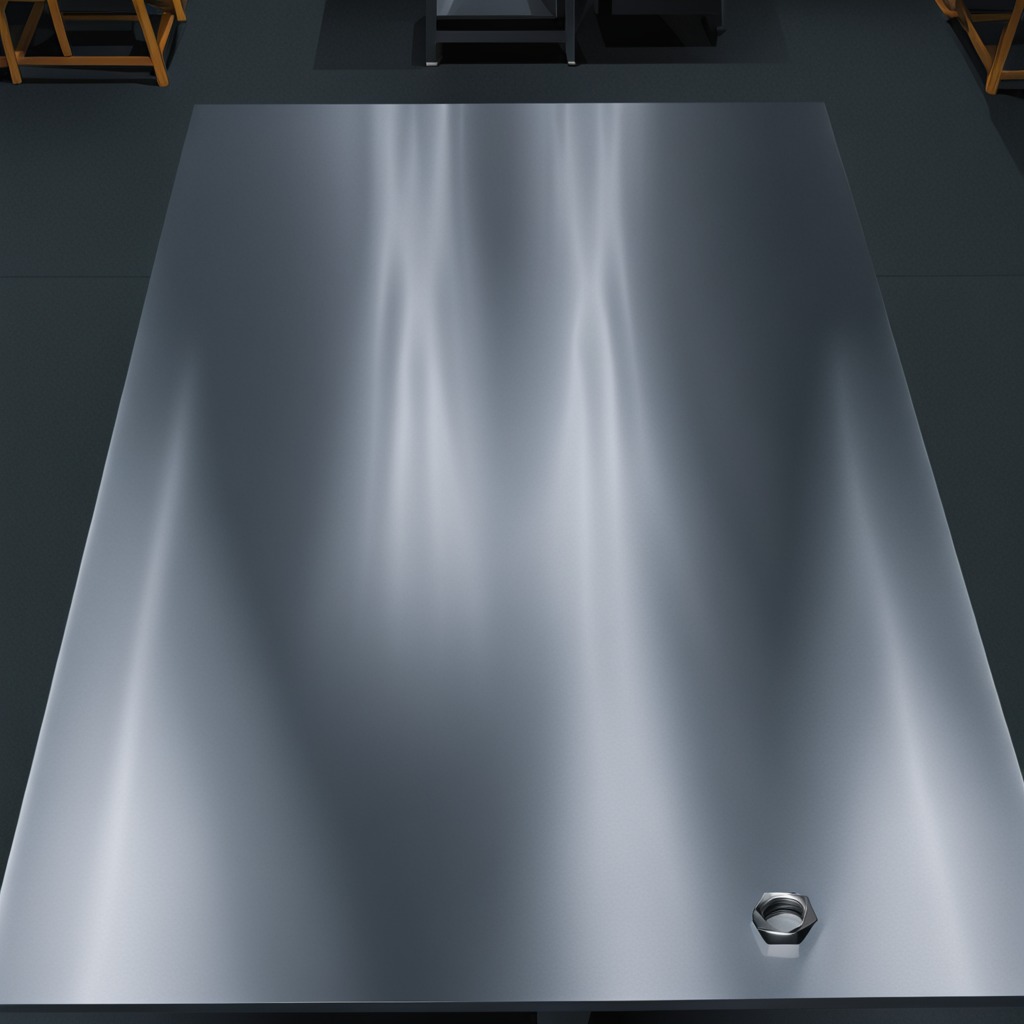
A metal nut is lying on the tabletop.